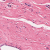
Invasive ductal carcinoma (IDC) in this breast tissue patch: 0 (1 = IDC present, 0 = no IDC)